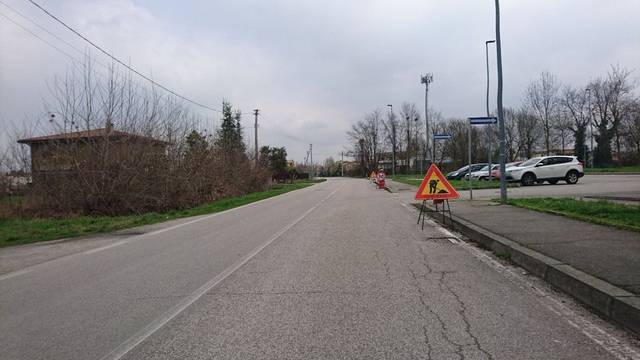
Region: Italy
Coordinates: 45.378, 11.892